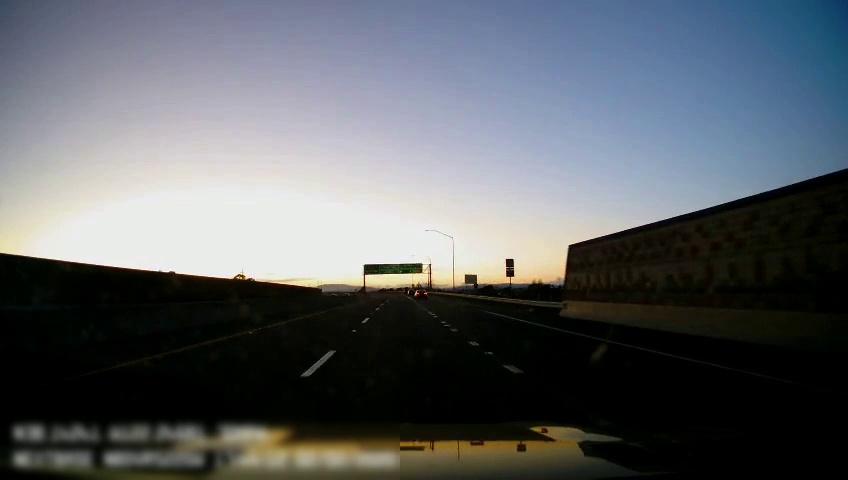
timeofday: Dusk/Dawn/Twilight
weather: Sunny
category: Drivable Space
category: Vehicles | Car
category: Lanes | Current Lane
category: Lanes | Current Lane
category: Lanes | Alternate Lane
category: Lanes | Alternate Lane